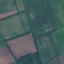
Land use / land cover: AnnualCrop